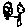
Label: triangle